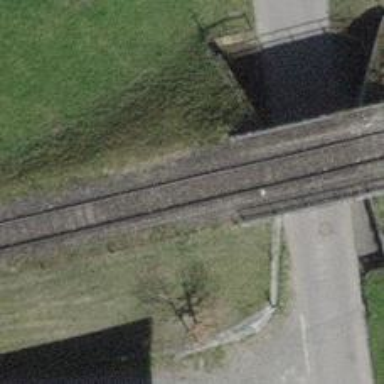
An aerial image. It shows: Bridge over railway spur with one track.